Question: I upgraded from Android Studio 0.5 to 0.8
now I have heaps of issues, I resolved most of them but now I get this error
> Error:(12) No resource identifier found for attribute 'layout_alignParentStart' in package 'android'
I dont know why it does not have 'layout_alignParentStart' anymore?!
am I missing something here?

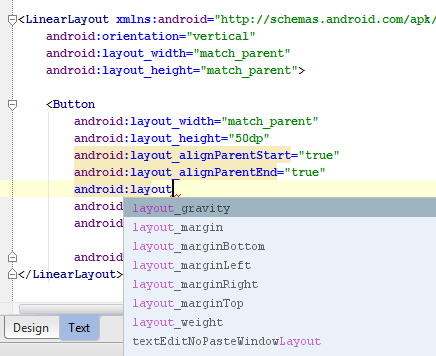
Answer: I had the same issue, my problem was the compileSdkVersion, I changed from 16 to 20 and it works.
I give you my build.gradle file:
'''
apply plugin: 'com.android.application'
android {
compileSdkVersion 20
buildToolsVersion "19.1.0"
defaultConfig {
applicationId "mypackage"
minSdkVersion 15
targetSdkVersion 20
versionCode 1
versionName "1.0"
}
buildTypes {
release {
runProguard false
proguardFiles getDefaultProguardFile('proguard-android.txt'), 'proguard-rules.pro'
}
}
}
dependencies {
compile fileTree(dir: 'libs', include: ['*.jar'])
compile 'com.android.support:appcompat-v7:20.+'
// You must install or update the Support Repository through the SDK manager to use this dependency.
// You must install or update the Support Repository through the SDK manager to use this dependency.
compile 'com.android.support:support-v4:20.+'
// You must install or update the Support Repository through the SDK manager to use this dependency.
compile 'com.android.support:support-v13:20.+'
}
'''